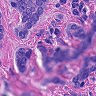
Metastatic tissue present: yes